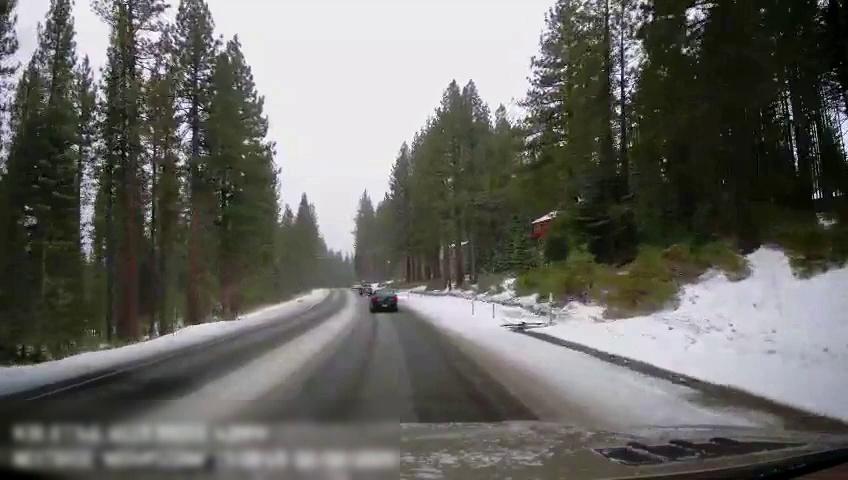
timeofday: Day
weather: Snowy
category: Drivable Space
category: Vehicles | Car
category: Vehicles | Car
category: Vehicles | Car